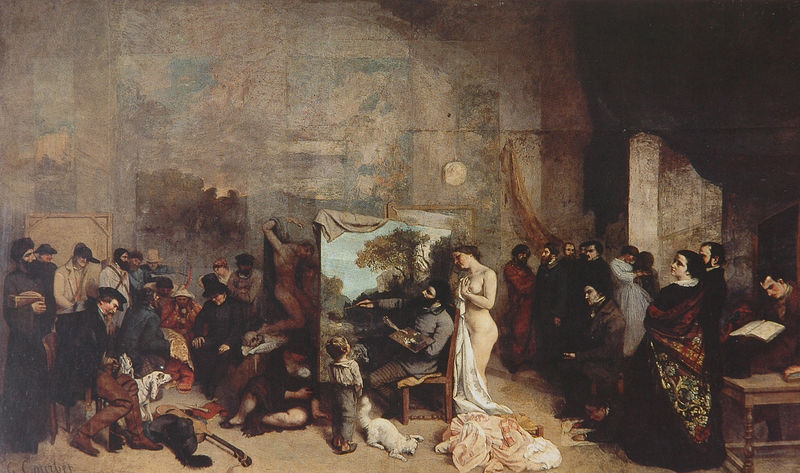
Titel: Das Atelier des Malers
Künstler: Gustave Courbet
Standort: Paris
Institution: Musée d'Orsay
Schlagwörter: akt, baum, blau, gemälde, himmel, mann, nackt, nackter, schatten, wasser, weiß, frauen, landschaft, menschen, mädchen, ocker, sitzen, braun, brust, busen, damen, femmes, fenster, frankreich, frau, grau, hintergrund, holz, hüte, kleid, lampe, licht, männer, orange, paris, profil, raum, schwarz, stuhl, tisch, tische, tür, dame, hund, hunde, schal, tiere, tuch, beige, fest, gesellschaft, herren, leute, malerei, menge, party, zylinder, wand, arm, schädel, stehen, bild, bildnis, innenraum, instrument, portrait, porträt, schauen, öl, natur, sonne, boden, gewand, interieur, kutte, realismus, sitzend, stoff, tücher, adel, familie, gewänder, kind, gitarre, person, kinder, bilder, liegen, modell, naturalismus, schule, zuschauer, farben, baby, besucher, saal, kissen, salon, spitz, realistisch, baudelaire, verlaine, lesen, musikinstrument, wandmalerei, atelier, draperie, maler, muse, staffelei, laken, nackte, junge, model, selbstporträt, katze, keller, courbet, knabe, buch, motiv, kreuz, religion, künstler, selbstbildnis, leinwand, herrscher, allegorie, kunst, malen, palette, pinsel, modelle, betrachten, studien, ausstellung, besuch, totenkopf, werkstatt, kreuzigung, musen, tonig, bourgeois, kruzifix, zentrum, drapé, schüler, staffel, peintre, paysage, akademie, meister, république, monster, studio, delacroix, enfant, sittenbild, uni, musikinstrumente, freunde, eugene delacroix, schöpfung, politique, weiblicher akt, kunstwerk, hommes, grossformat, autoportrait, allegorie réelle, atekier, duranty, l'telier, malschule, modèle, amis, nu, malter, modek, ami, maaler, malterei, mleinwand, alléegorie, ateliernu, cours de peinture, école d'art